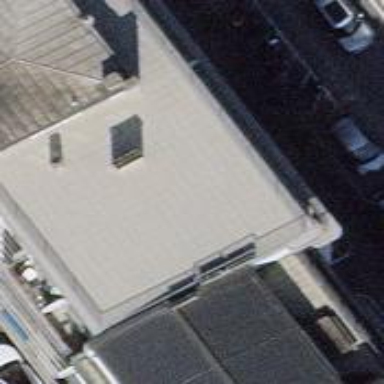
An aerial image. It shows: Restaurant.